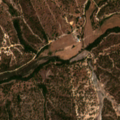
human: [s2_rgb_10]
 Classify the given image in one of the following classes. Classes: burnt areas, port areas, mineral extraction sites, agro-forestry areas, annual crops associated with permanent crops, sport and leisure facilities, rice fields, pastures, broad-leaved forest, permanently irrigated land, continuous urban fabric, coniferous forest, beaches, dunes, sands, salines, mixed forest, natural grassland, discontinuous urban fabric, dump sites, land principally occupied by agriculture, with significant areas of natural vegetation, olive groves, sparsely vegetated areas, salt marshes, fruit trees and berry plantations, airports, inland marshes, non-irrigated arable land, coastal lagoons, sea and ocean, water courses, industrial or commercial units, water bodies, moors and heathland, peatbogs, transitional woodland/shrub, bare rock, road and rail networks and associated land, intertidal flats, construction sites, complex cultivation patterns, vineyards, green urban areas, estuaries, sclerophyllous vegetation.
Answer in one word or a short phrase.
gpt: permanently irrigated land, agro-forestry areas, broad-leaved forest